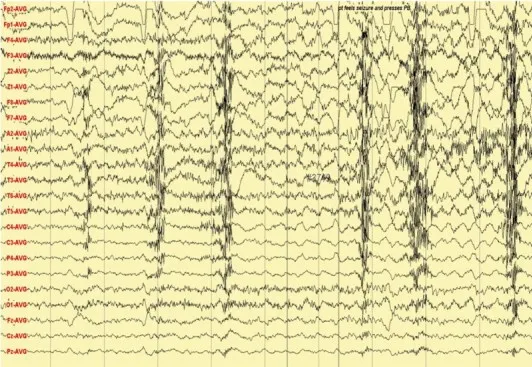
Surface ictal EEG onset shows rhythmic slow waves over the right frontotemporal areas.
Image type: electrography (eeg)